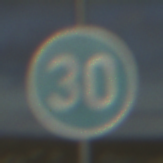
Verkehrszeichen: VorgeschriebeneMindestgeschwindigkeit
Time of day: SunriseSunset
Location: Outdoor (Nature)
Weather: PartlyCloudy
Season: NotSpecified
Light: Natural